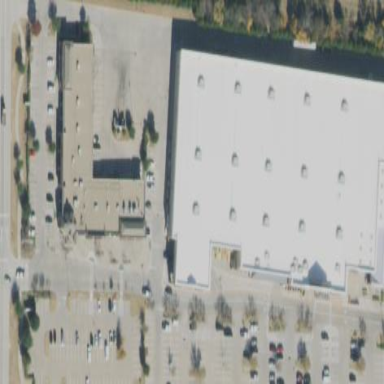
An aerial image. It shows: Flat-roofed commercial building with white roof.